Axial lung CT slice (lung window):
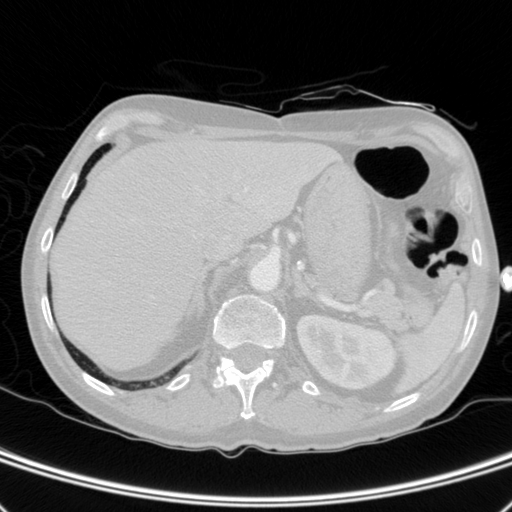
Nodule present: no